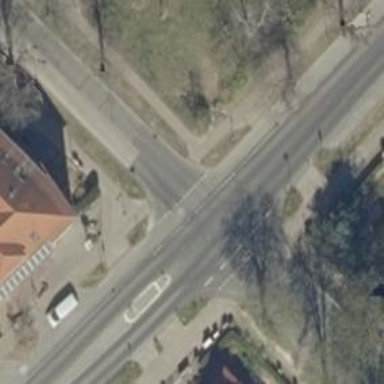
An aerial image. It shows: Unmarked crossing on the road.